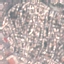
Land use / land cover class: Residential